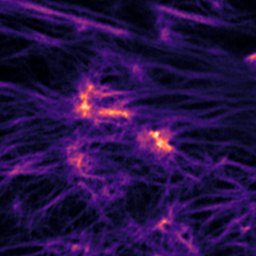
Label: Super-resolution F-actin image